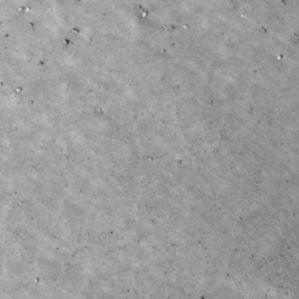
Label: non_frost